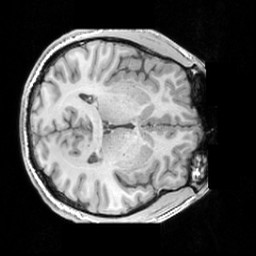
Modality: T1w
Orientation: axial
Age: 29
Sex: male
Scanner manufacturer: siemens
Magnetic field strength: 3 T
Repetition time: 1.63 s
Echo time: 0.00311 s